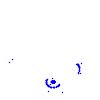
Particle: pion